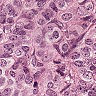
Metastatic tissue present: yes